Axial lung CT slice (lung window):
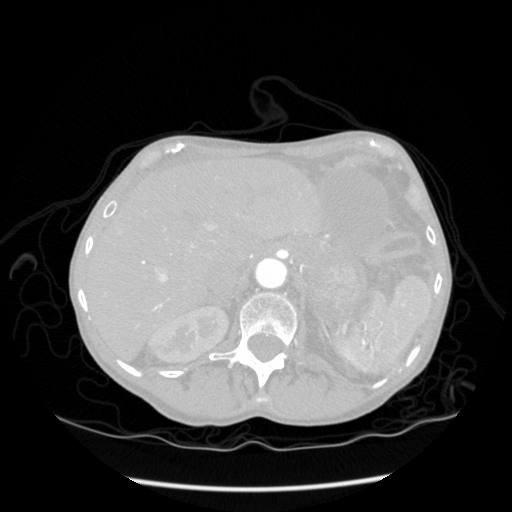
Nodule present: no